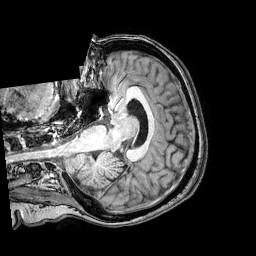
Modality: T1w
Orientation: axial
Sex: female
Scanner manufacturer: philips
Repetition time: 0.008173 s
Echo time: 0.00377 s